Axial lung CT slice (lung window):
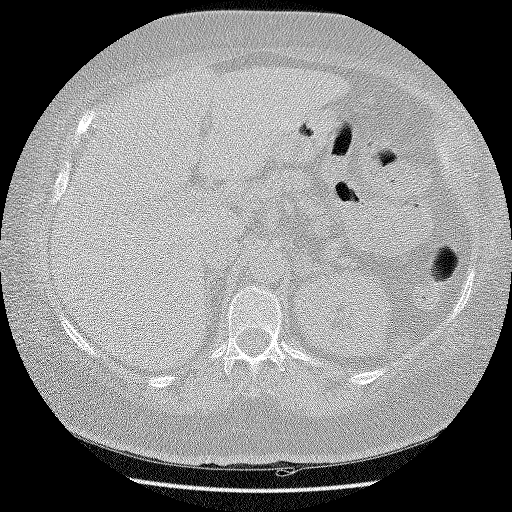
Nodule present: no